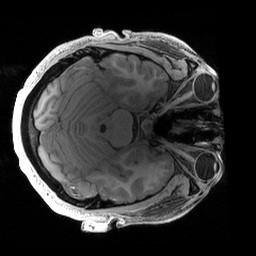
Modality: T1w
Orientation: axial